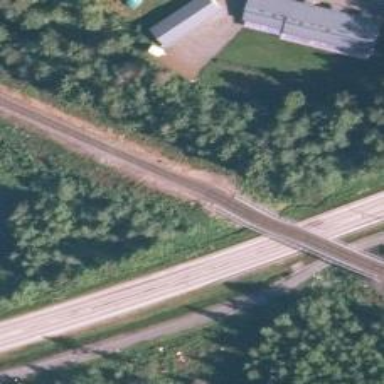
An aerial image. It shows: Railway track of B1 class.